Field crop: maize
Growth stage: 2
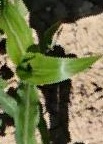
Species: maize